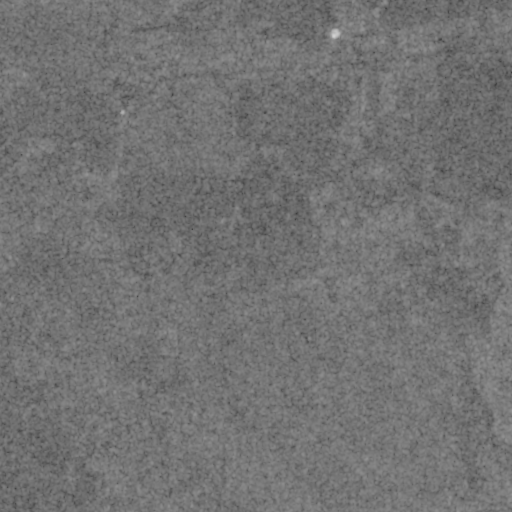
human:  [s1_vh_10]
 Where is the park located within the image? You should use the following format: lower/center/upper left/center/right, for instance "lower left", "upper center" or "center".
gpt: The park is located in the upper right of the image.
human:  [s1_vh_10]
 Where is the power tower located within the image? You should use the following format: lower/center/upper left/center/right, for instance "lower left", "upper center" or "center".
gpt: The power tower is located in the upper of the image.
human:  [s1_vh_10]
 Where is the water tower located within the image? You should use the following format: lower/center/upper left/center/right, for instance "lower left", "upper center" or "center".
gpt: The water tower is located in the upper right of the image.
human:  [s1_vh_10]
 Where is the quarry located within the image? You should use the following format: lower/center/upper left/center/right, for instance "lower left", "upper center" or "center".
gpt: There is no quarry in the image.

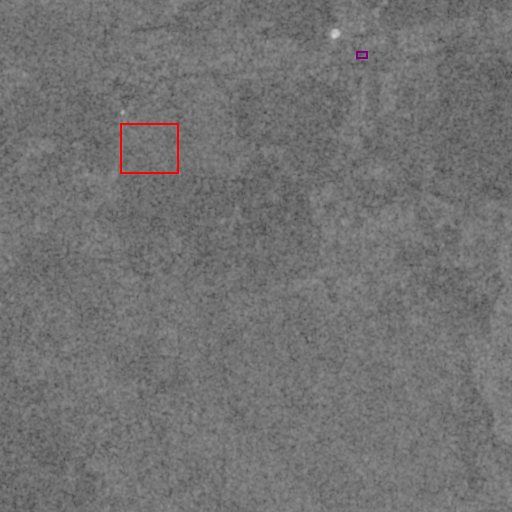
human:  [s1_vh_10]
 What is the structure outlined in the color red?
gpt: The structure outlined in red is a crop field.
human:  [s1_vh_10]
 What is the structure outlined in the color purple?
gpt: The structure outlined in purple is a park.
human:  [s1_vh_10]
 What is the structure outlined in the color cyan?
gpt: There is no cyan outline.